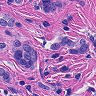
Metastatic tissue present: yes